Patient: sex M, age 32
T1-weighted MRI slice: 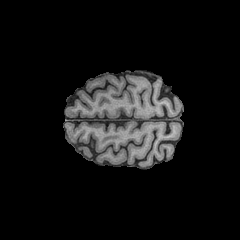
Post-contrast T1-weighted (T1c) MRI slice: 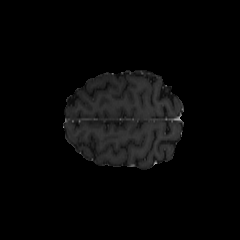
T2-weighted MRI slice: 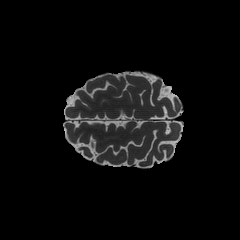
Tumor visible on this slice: no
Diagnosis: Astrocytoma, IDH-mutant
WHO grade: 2